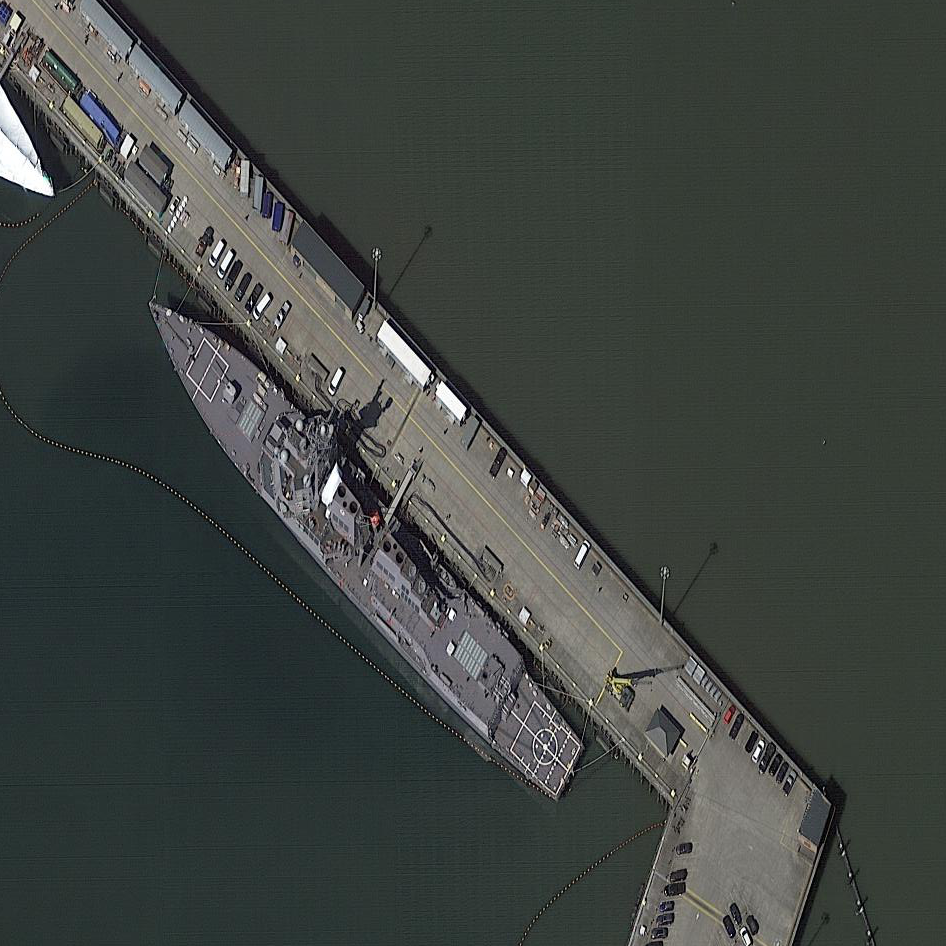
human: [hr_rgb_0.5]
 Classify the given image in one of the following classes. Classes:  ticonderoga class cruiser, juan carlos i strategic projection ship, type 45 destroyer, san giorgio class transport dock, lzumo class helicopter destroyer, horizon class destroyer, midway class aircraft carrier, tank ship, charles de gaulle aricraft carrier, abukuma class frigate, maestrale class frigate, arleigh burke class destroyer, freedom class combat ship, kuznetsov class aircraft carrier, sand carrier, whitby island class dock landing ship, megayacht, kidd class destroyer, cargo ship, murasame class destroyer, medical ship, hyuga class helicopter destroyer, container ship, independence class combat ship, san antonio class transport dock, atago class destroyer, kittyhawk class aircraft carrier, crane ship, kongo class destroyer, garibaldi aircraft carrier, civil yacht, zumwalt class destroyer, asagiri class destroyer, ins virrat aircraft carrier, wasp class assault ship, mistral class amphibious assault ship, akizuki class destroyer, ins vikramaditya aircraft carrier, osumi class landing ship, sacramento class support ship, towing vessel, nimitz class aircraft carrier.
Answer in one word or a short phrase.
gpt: Arleigh Burke class destroyer